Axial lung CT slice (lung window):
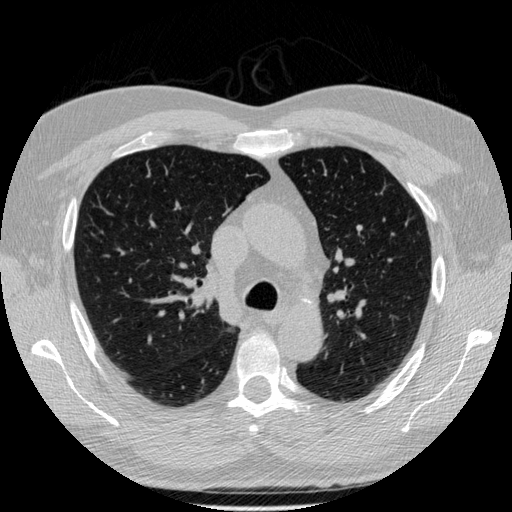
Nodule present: no